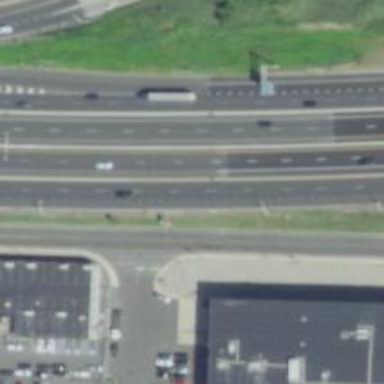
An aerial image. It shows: Urban freeway or expressway.